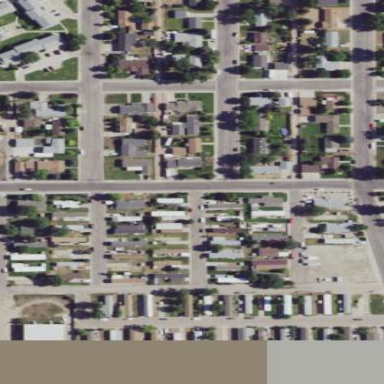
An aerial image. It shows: Residential area designated as trailer park.